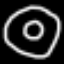
Label: donut